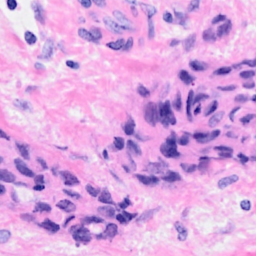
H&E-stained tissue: Breast